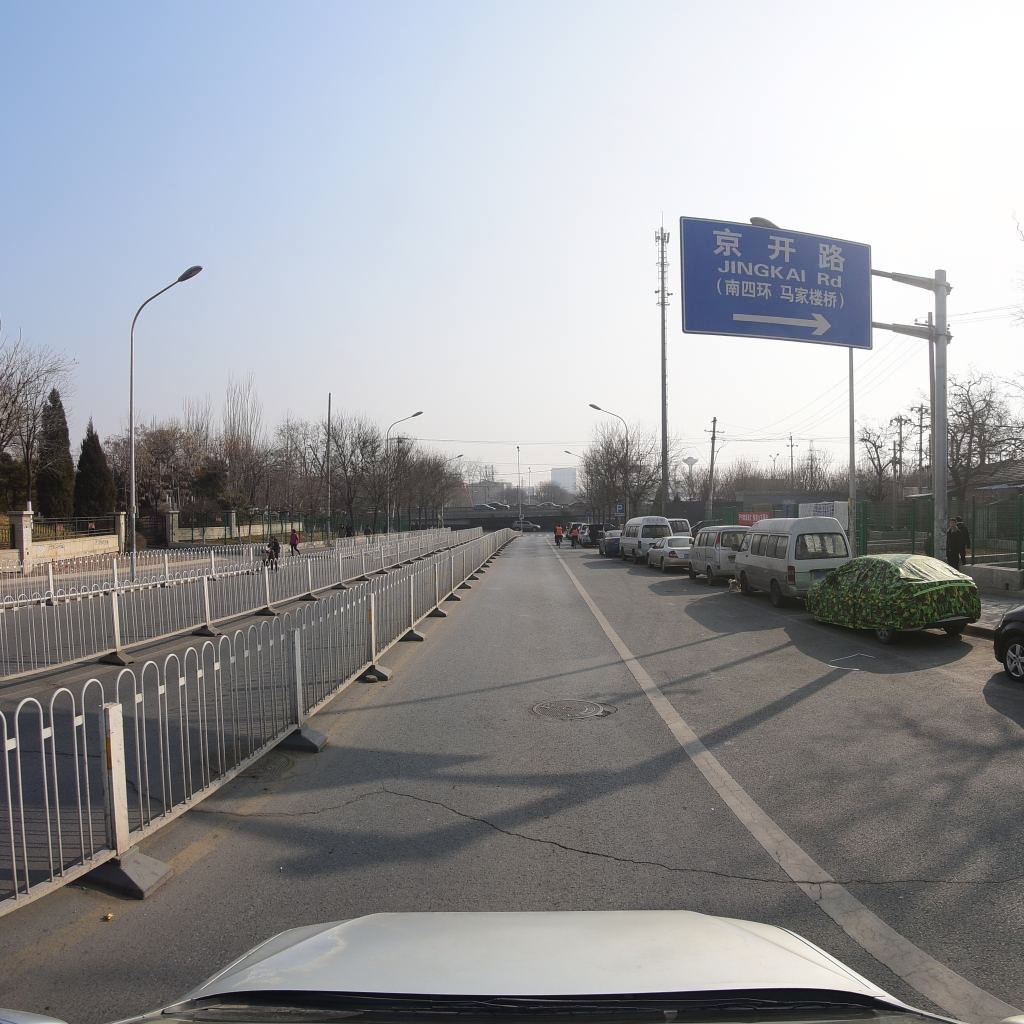
Region: Fengtai
Road damage annotations: transverse crack, manhole cover